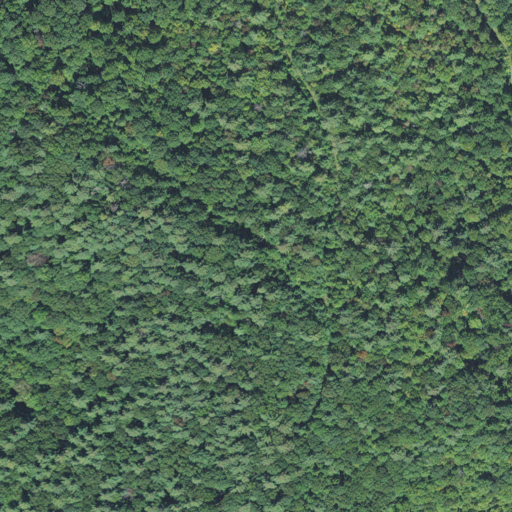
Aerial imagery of ridge(s) in North Carolina named Granite City containing mixed forest, deciduous forest, and evergreen forest